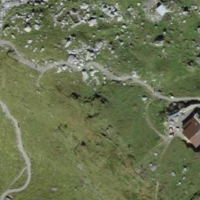
EUNIS habitat code: 23
Species observed at this site:
Pimpinella major
Astrantia major
Rumex alpinus
Pyrgus malvae